Field crop: maize
Growth stage: 1
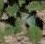
Species: chenopodium